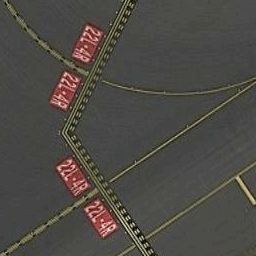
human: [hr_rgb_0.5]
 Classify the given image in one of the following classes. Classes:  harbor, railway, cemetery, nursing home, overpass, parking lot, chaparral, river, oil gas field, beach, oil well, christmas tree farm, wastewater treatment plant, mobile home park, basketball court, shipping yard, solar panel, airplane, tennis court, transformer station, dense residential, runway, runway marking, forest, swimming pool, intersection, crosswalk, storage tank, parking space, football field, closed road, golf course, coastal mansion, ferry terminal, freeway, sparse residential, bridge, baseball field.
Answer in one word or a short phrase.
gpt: runway marking